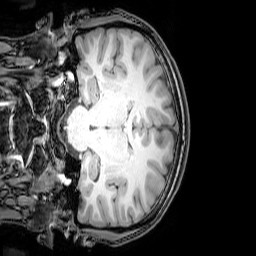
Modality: T1w
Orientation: coronal
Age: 22
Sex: male
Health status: healthy
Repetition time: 0.081 s
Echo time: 0.037 s